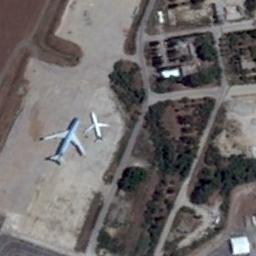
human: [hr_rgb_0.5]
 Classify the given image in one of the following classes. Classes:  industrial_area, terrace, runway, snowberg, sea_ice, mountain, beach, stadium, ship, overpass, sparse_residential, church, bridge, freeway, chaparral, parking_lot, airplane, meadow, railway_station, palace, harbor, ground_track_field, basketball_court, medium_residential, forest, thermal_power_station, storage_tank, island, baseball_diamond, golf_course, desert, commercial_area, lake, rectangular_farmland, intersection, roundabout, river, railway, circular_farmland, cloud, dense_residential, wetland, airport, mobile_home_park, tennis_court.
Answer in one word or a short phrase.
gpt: airplane